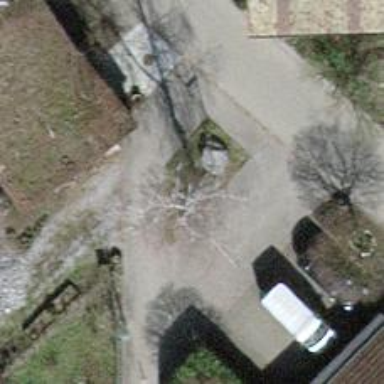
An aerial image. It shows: Bench.